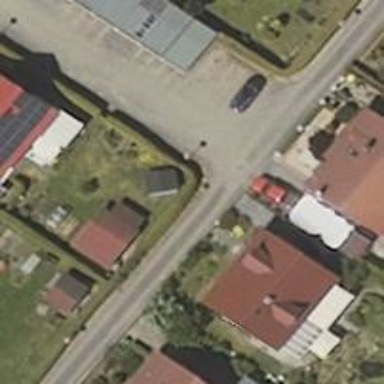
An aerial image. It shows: Living street.